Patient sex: M
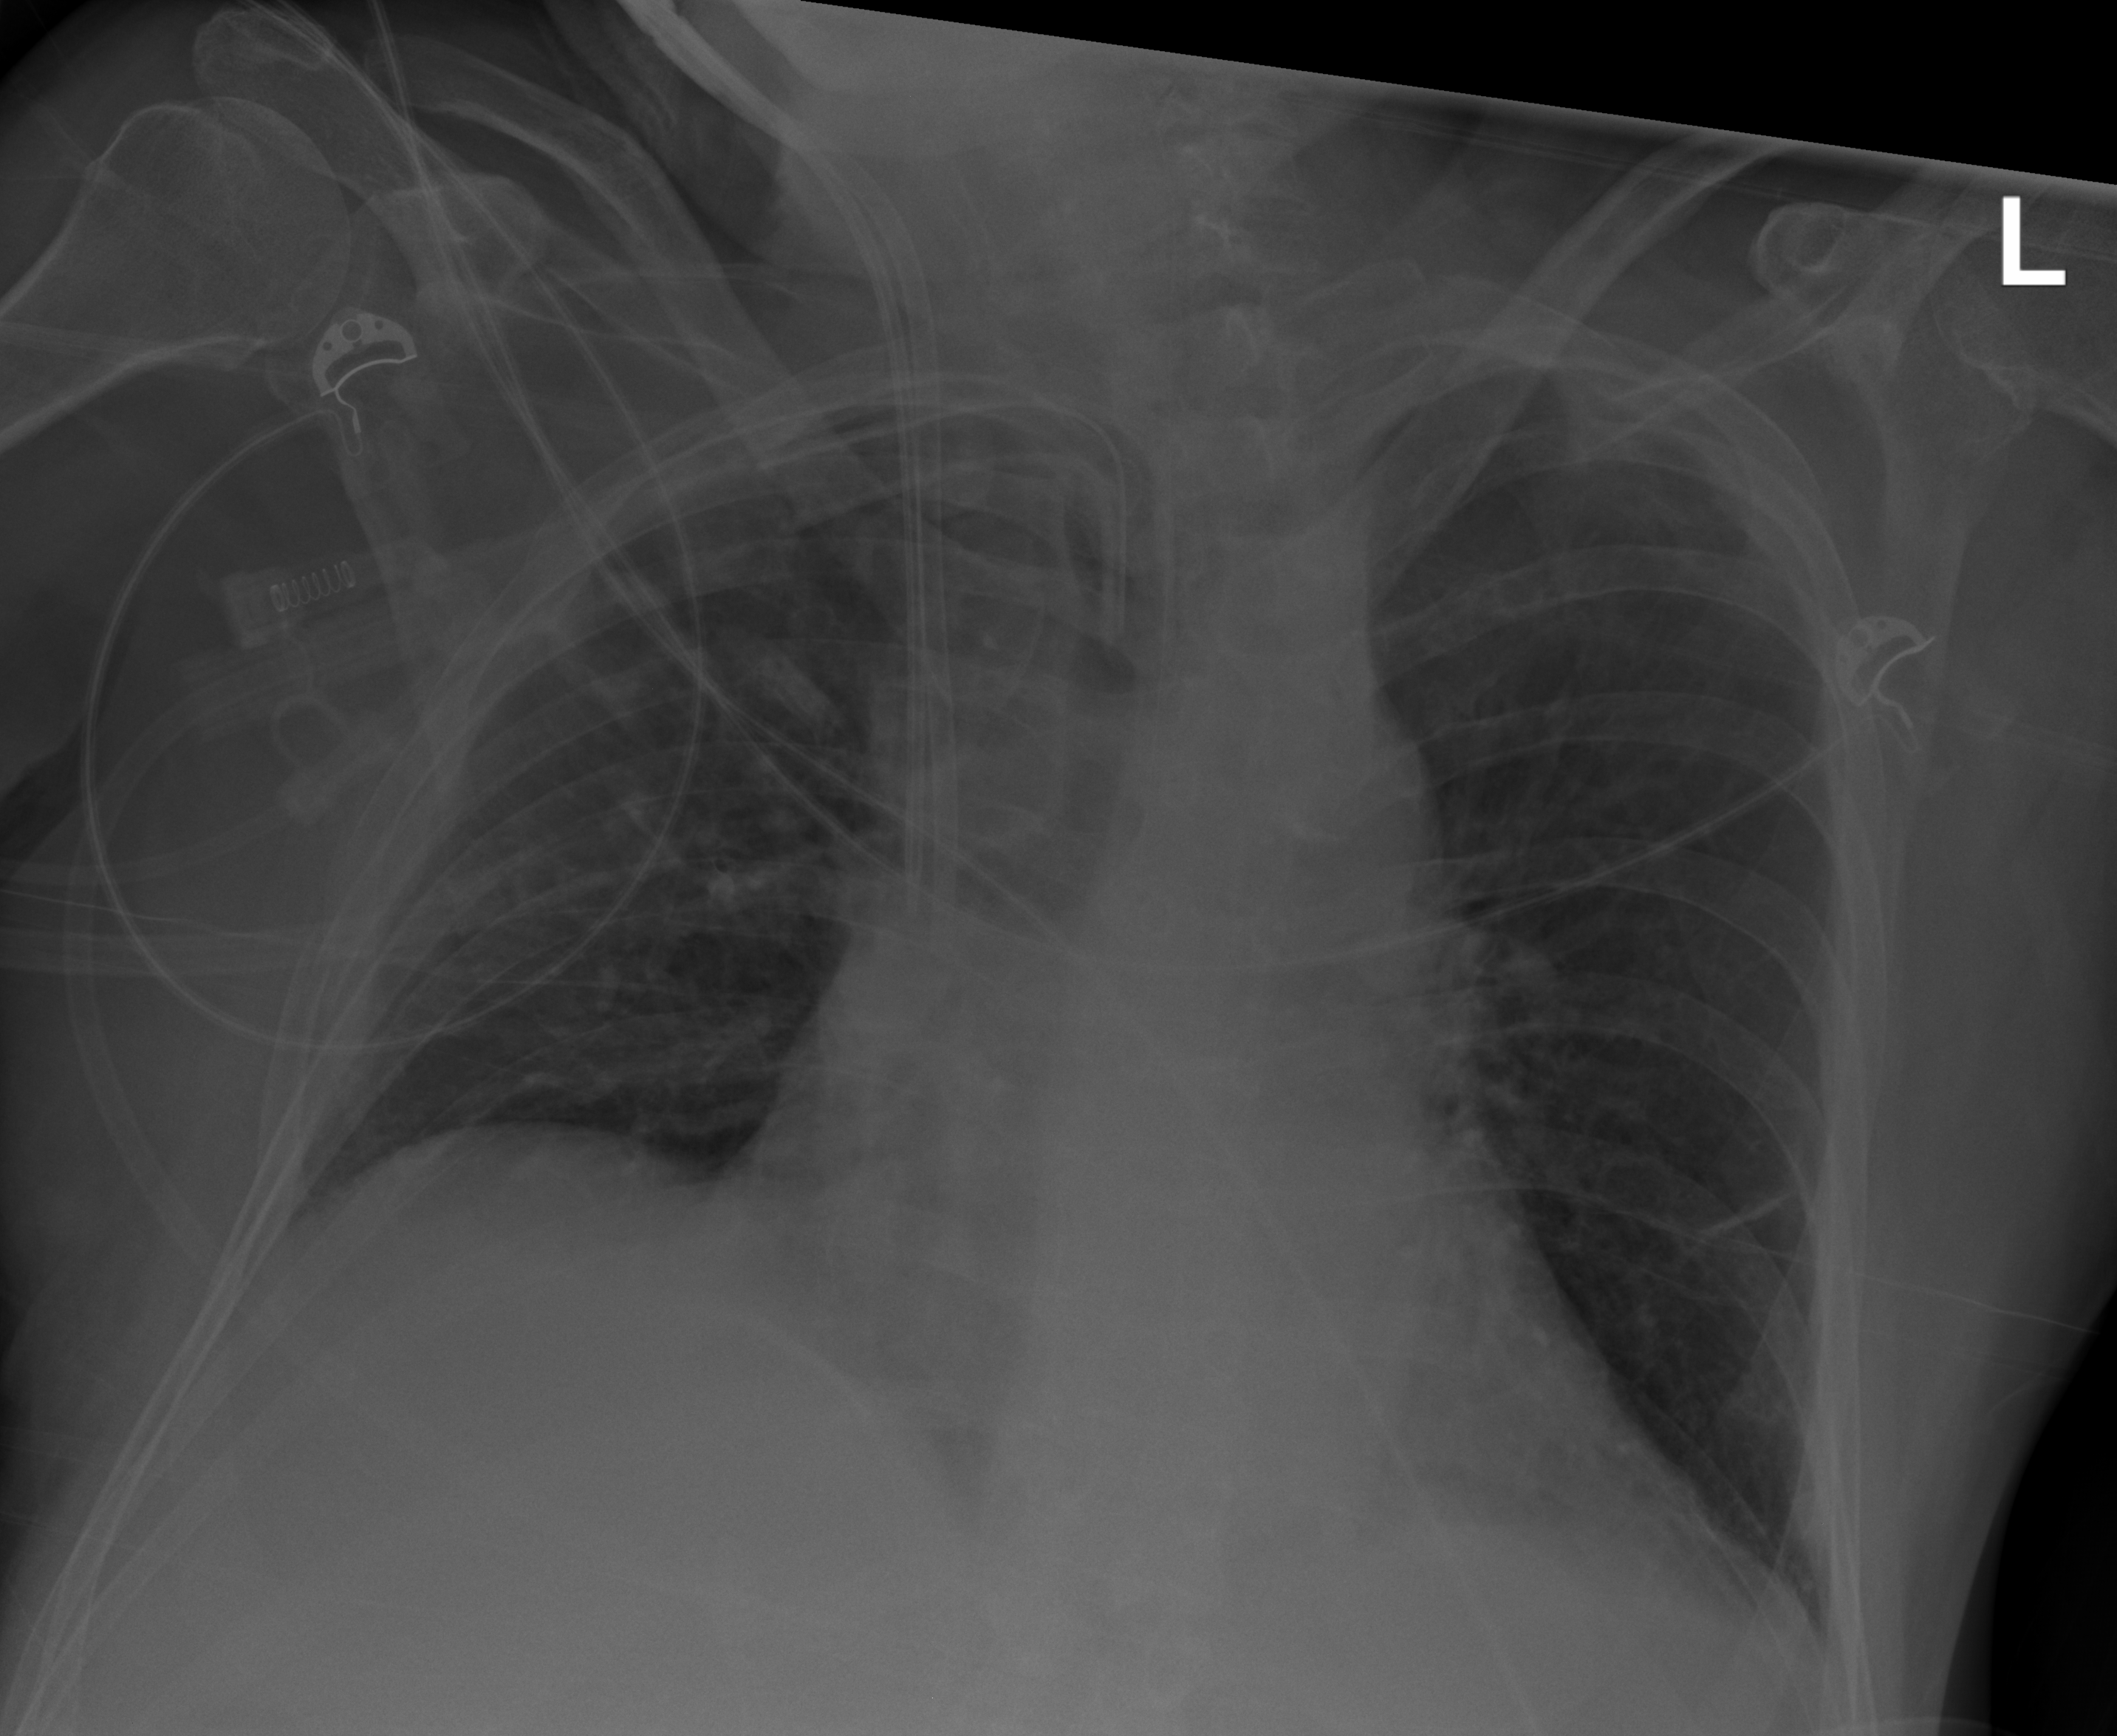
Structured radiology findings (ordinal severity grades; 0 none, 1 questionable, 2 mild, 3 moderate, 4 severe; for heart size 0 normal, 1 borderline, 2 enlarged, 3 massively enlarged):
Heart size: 0
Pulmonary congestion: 0
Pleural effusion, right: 0
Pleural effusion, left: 2
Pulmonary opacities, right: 0
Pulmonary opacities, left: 0
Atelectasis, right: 0
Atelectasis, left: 2